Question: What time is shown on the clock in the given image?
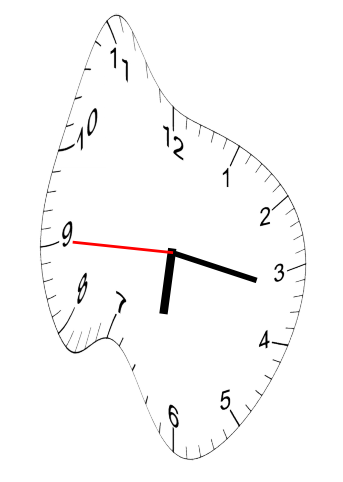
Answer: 06:16:45